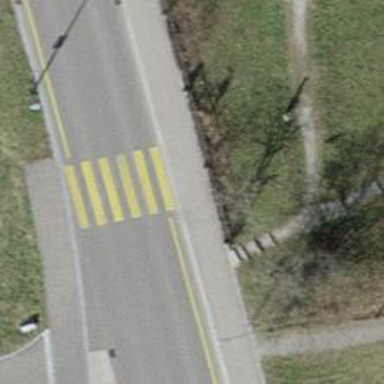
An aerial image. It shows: Kerb barrier.